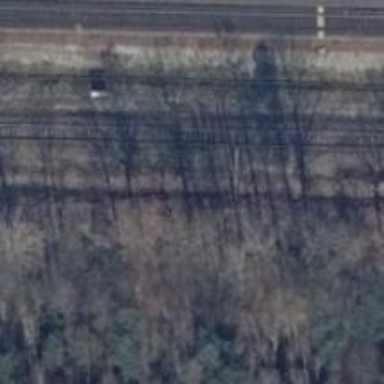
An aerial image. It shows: Railway milestone with catenary mast.